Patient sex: F
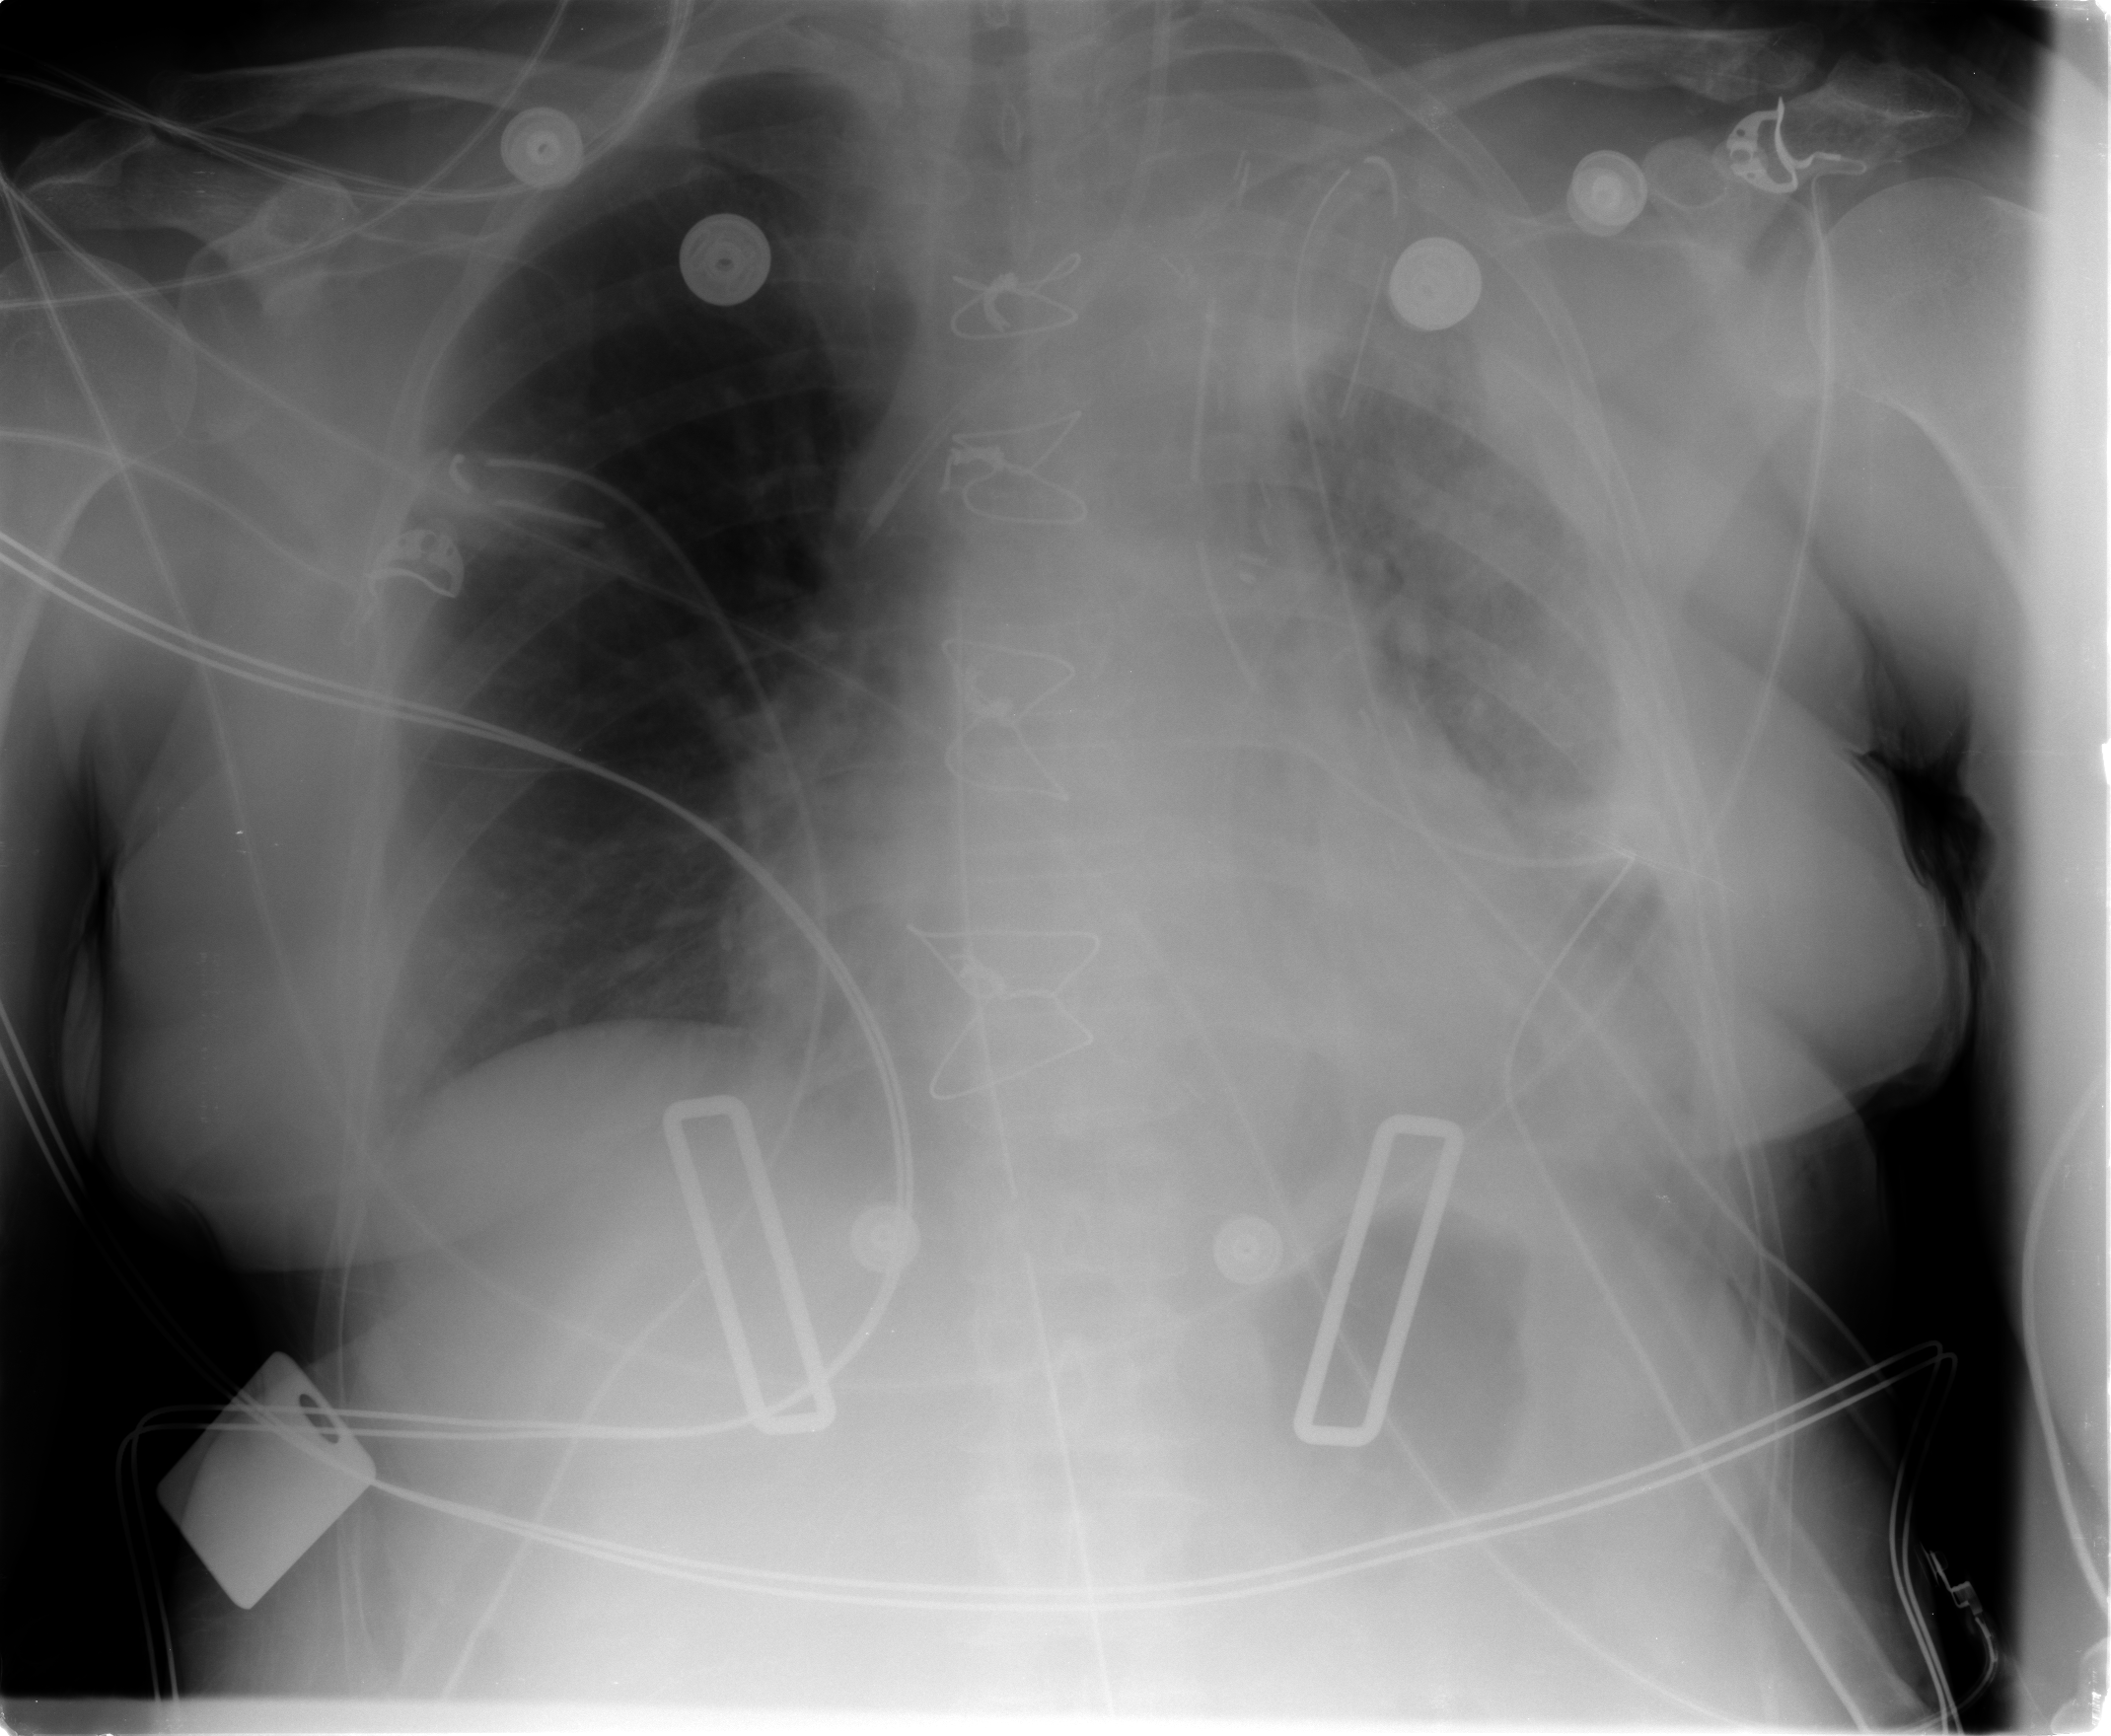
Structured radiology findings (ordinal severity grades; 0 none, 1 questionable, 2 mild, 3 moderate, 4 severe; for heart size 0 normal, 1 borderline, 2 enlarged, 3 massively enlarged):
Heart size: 2
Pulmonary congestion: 0
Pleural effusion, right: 0
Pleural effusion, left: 2
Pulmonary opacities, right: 0
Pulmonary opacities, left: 2
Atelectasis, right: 0
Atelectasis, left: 3